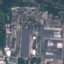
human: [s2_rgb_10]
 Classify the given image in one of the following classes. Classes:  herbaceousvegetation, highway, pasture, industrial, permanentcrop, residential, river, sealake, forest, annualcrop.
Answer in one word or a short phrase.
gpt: Industrial